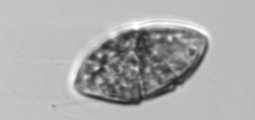
Label: Gyrodinium